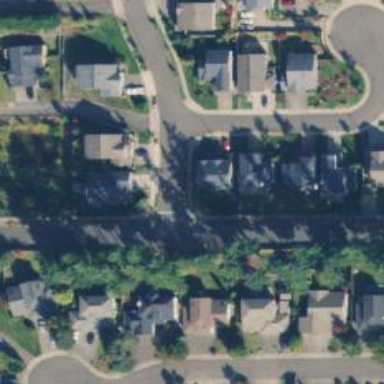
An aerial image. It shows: Residential road with sidewalk on the left side.